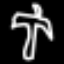
Label: palm tree